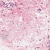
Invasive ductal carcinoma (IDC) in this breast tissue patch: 0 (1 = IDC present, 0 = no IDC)